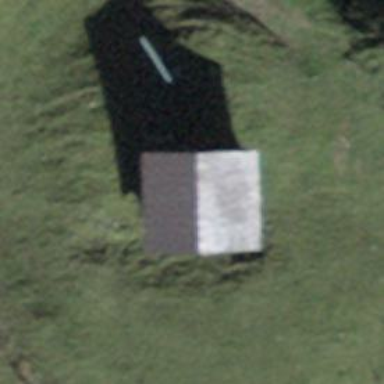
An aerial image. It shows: Barn.